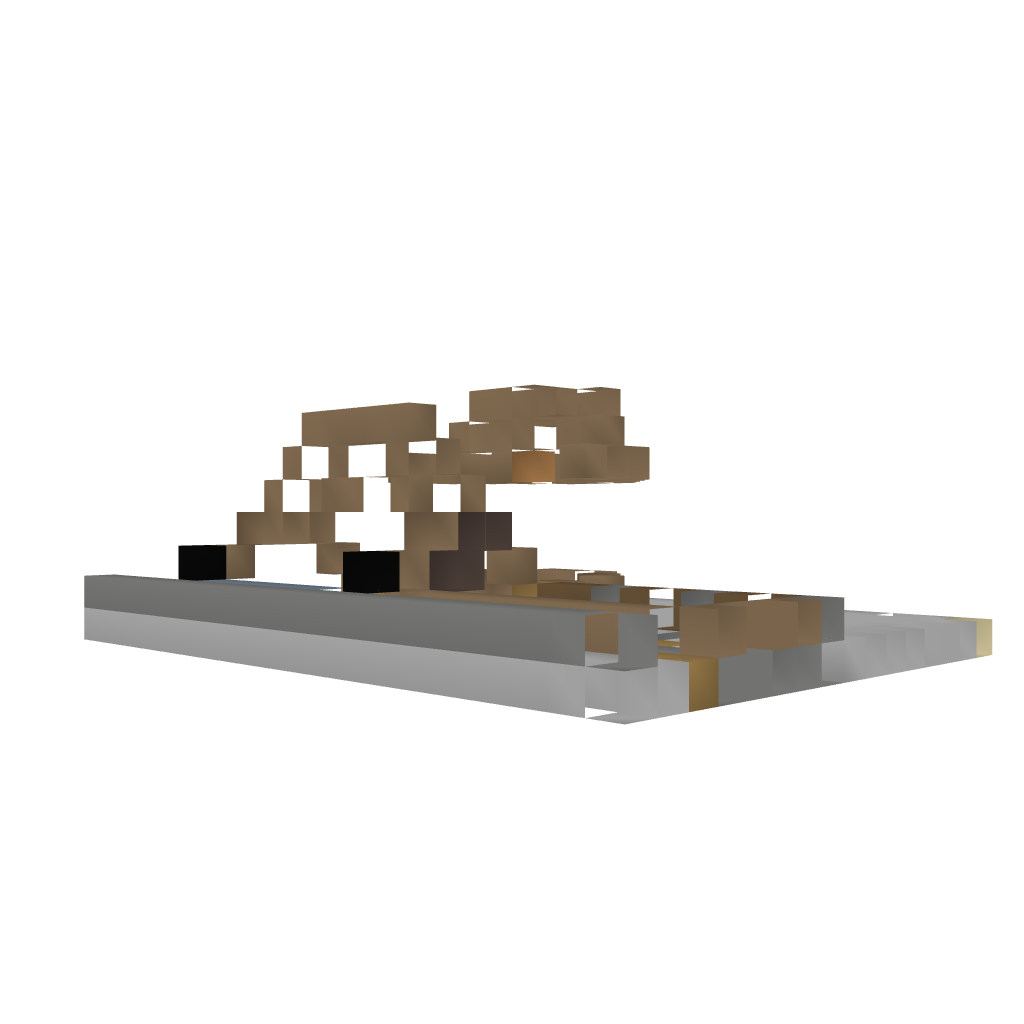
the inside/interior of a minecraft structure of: cool boat dock